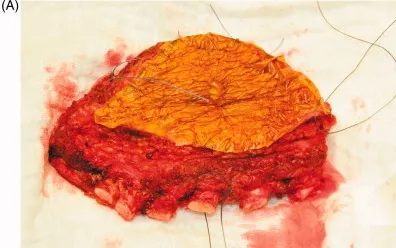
Intraoperative images of the resected sternal body incorporating the major pectoral muscles.
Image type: medical_photograph (other_medical_photograph)